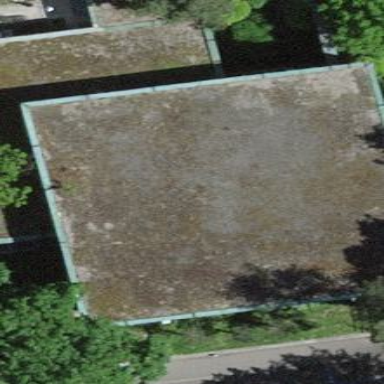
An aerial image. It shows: School building.